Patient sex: M
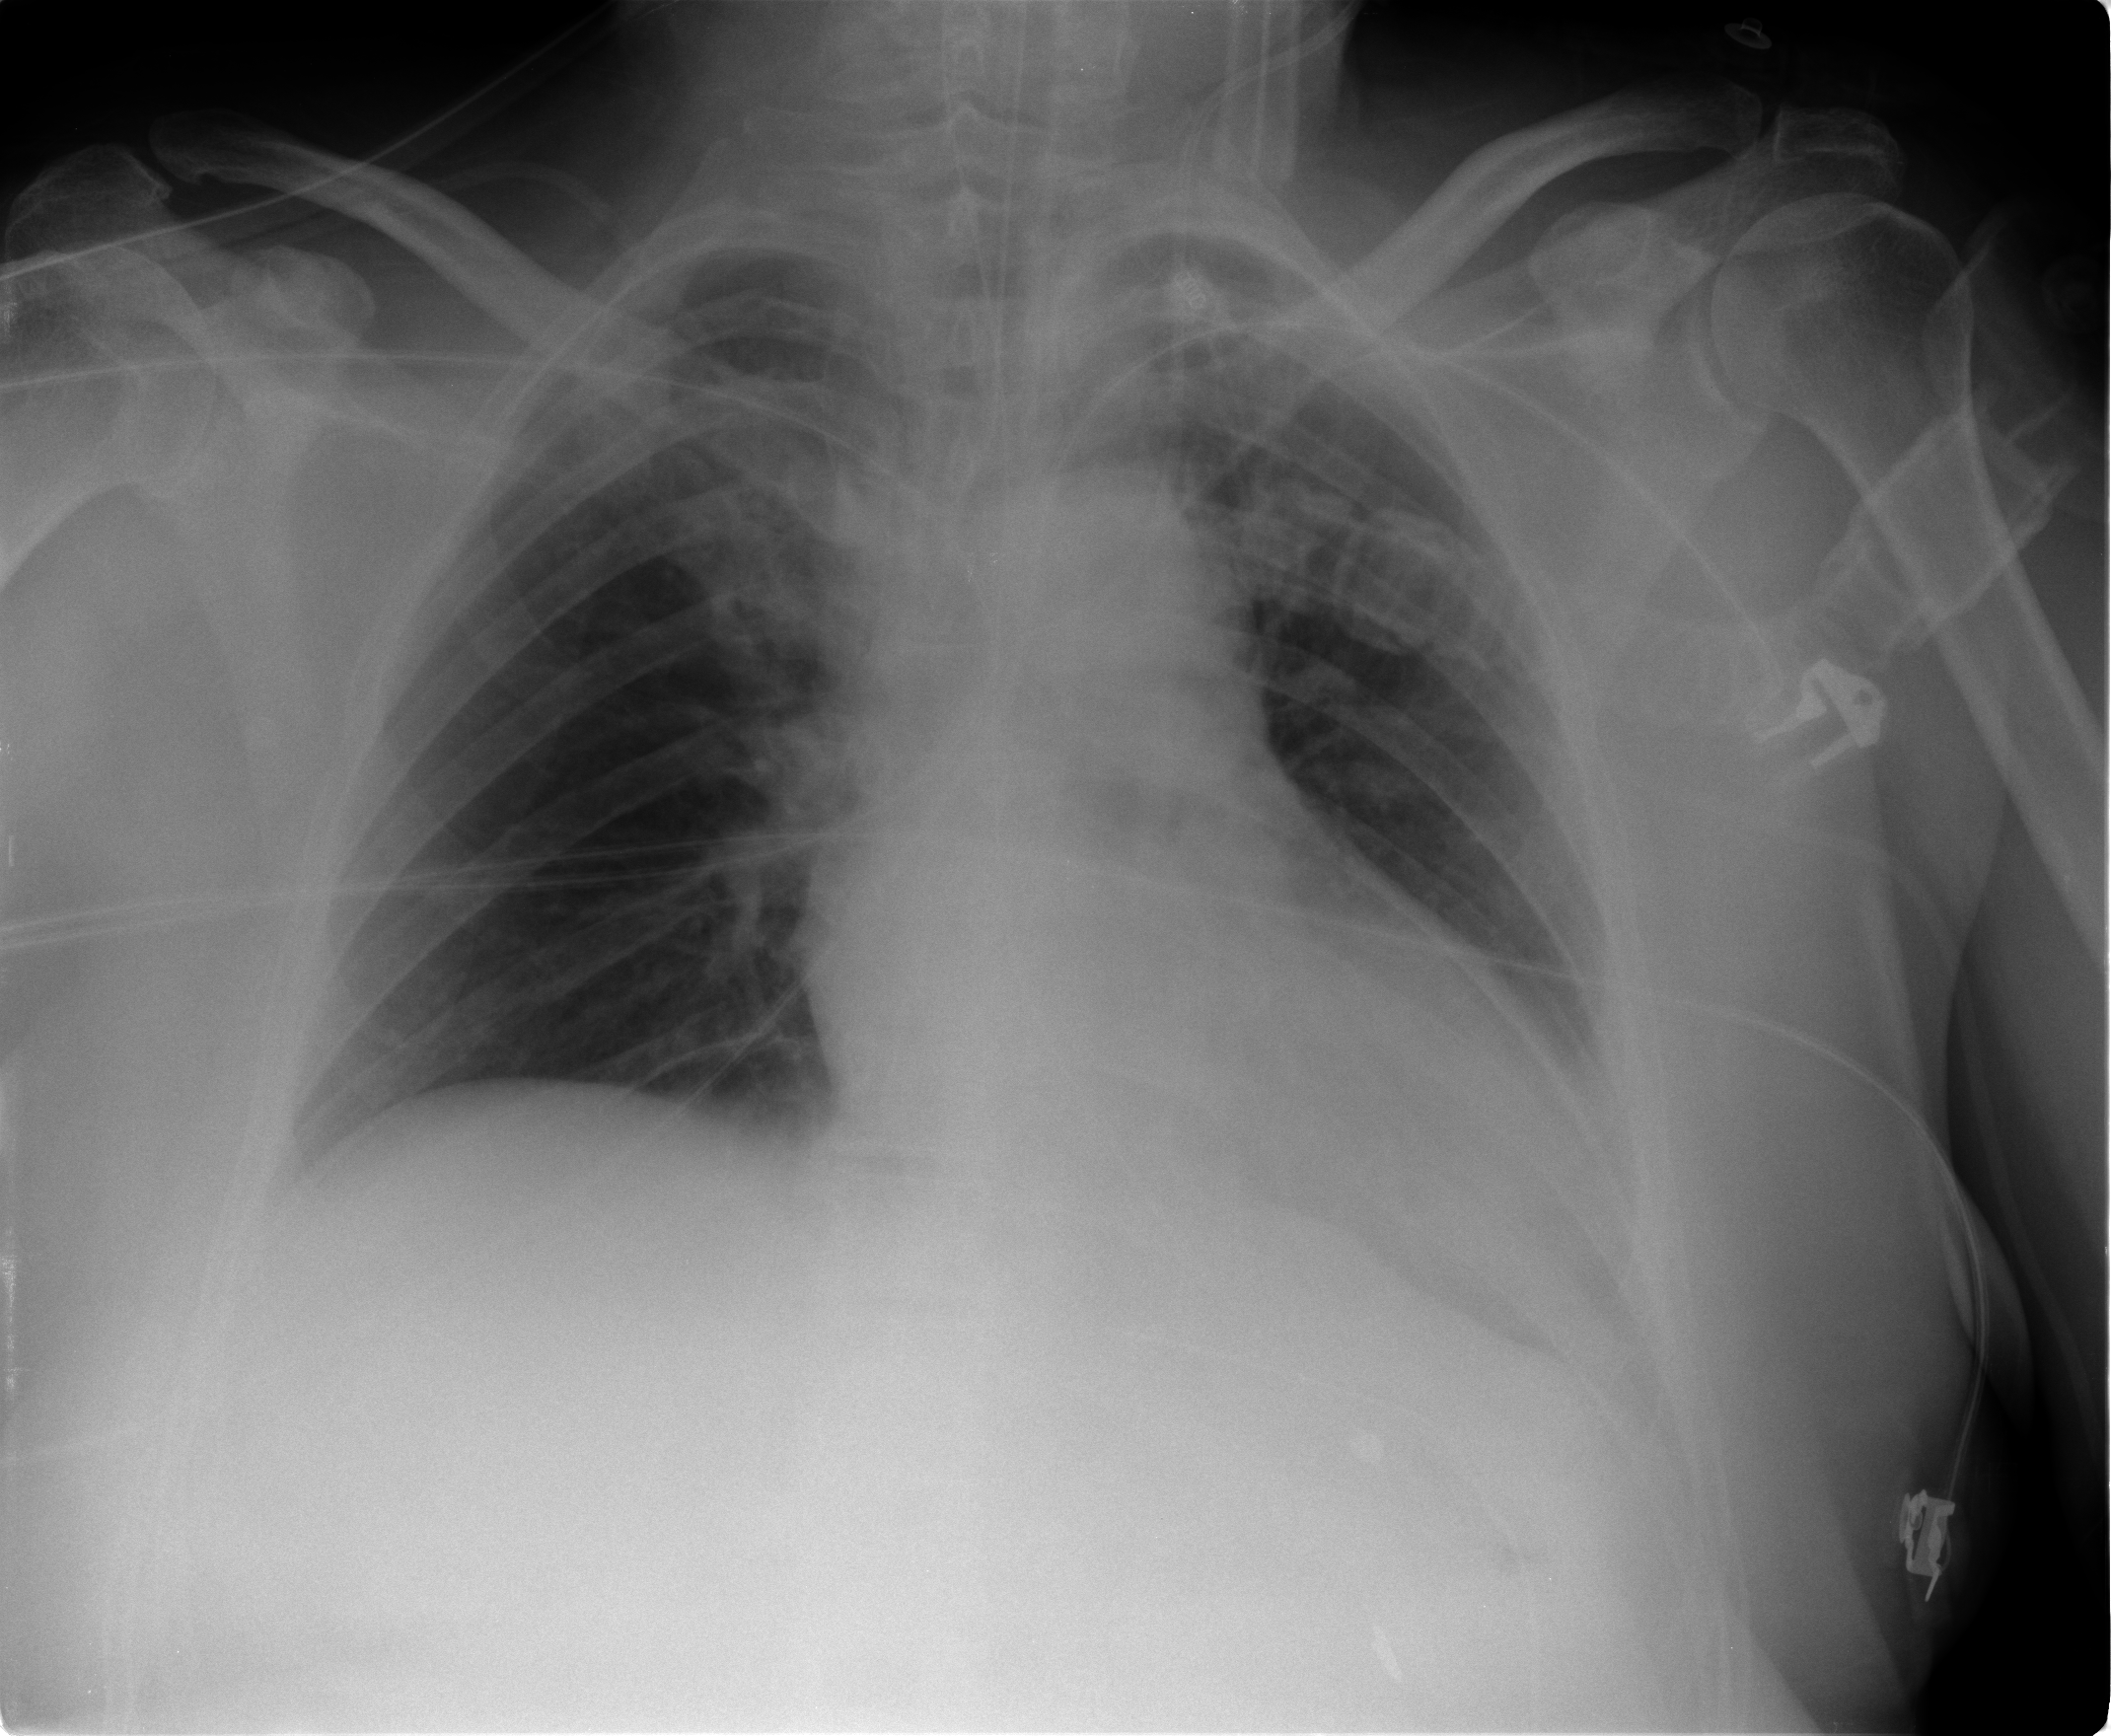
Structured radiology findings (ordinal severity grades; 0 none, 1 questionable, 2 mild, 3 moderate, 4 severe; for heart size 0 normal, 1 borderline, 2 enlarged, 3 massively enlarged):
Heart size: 1
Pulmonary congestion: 0
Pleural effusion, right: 0
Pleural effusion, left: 1
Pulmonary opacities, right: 0
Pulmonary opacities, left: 0
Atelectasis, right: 0
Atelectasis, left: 1